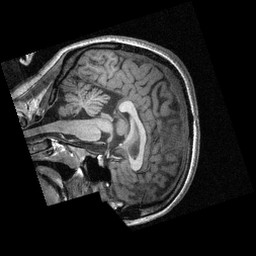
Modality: T1w
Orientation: sagittal
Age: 18
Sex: female